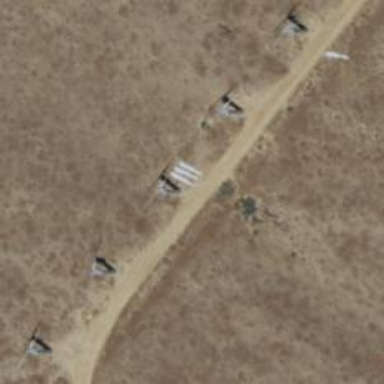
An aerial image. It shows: Wind power generator with wind turbines.